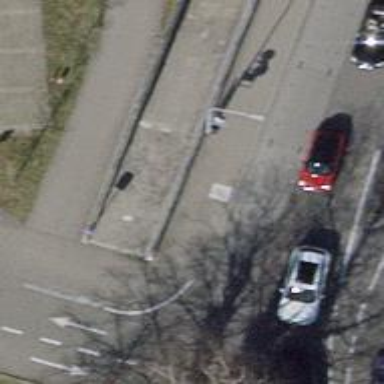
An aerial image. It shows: Platform for public transport is situated by the road.